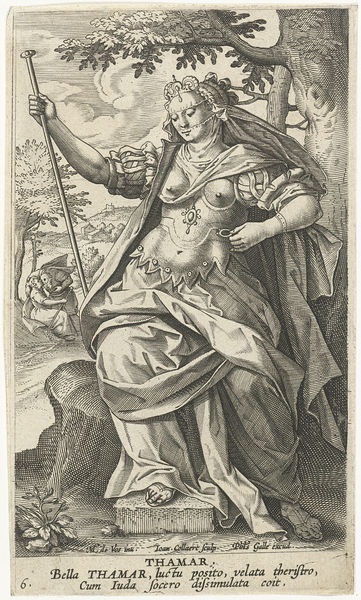
Titel: Tamar
Künstler: Jan (II) Collaert
Standort: Amsterdam
Institution: Rijksmuseum
Schlagwörter: baum, blätter, umhang, fluss, brust, frau, kleid, männer, szene, falten, sockel, ast, hügel, gewand, diadem, krone, brüste, schrift, stab, graphik, inschrift, sandalen, podest, druck, stich, rüstung, harnisch, latein, thamar